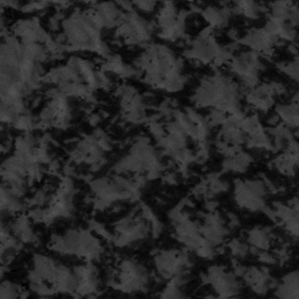
Label: frost